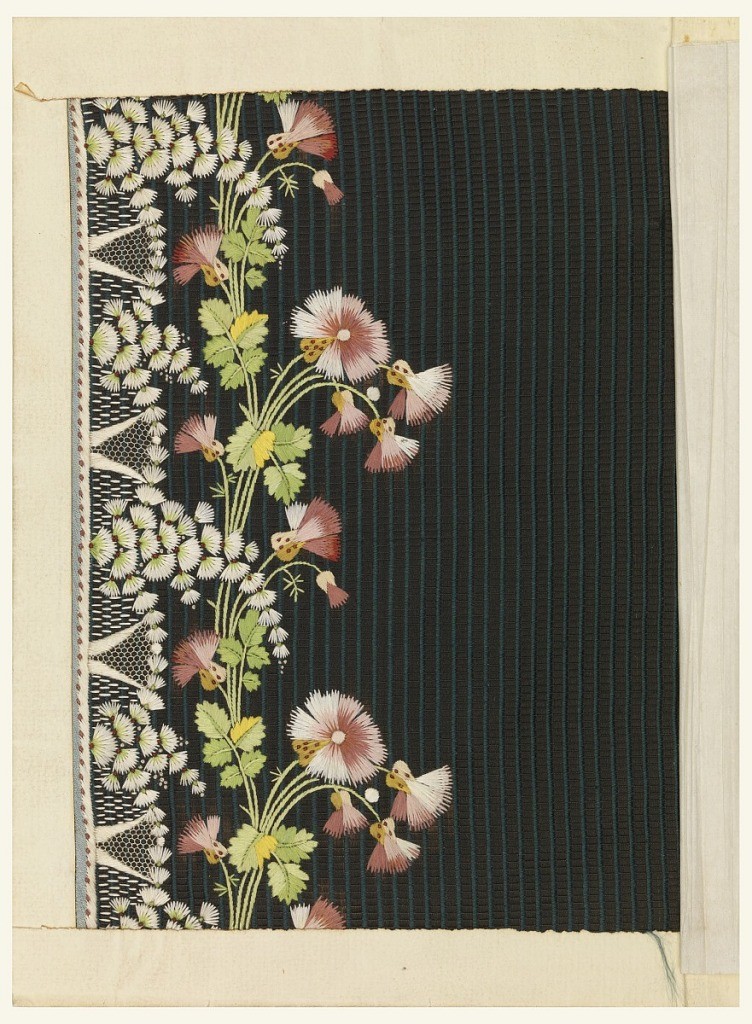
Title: Embroidery sample
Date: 1785–90
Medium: silk, hand-knotted net and paper Technique: embroidered and appliqued on a taffeta foundation
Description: Multicolored silk embroidery in a floral design showing roses and sprays on a dark brown ground.